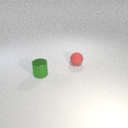
small red rubber sphere to the right of small green metal cylinder